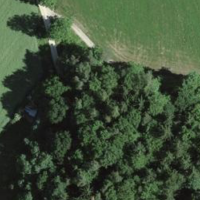
EUNIS habitat code: 41
Species observed at this site:
Cardamine pratensis